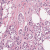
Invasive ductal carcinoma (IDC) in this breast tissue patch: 1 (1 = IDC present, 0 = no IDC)